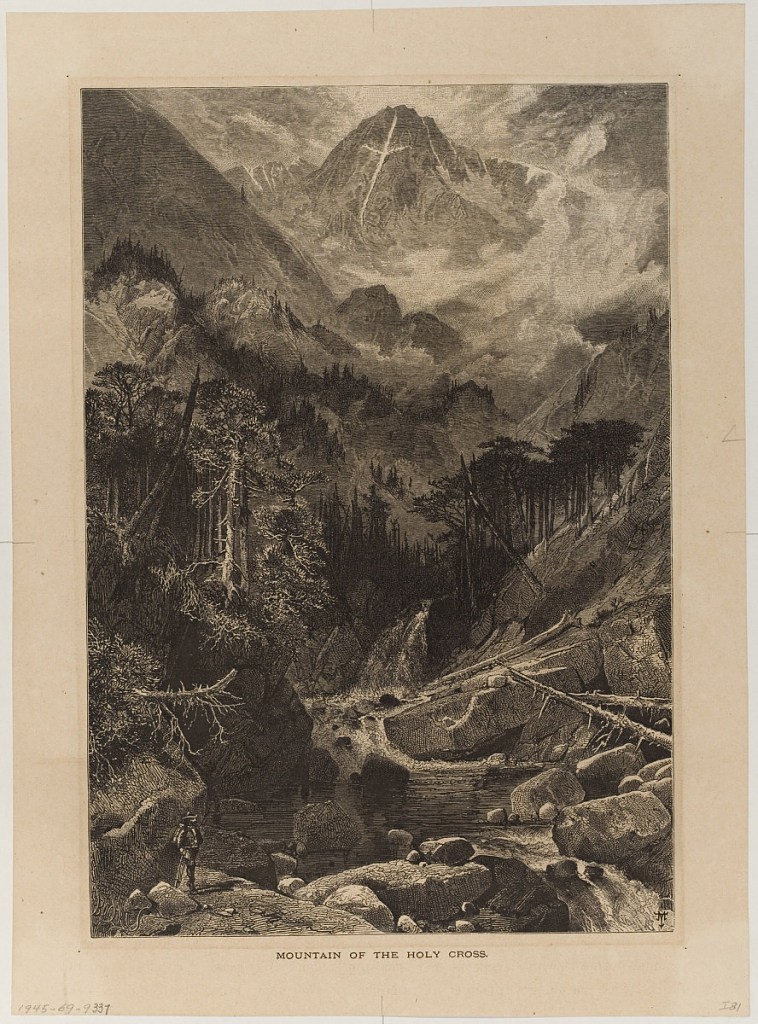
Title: Mountain of the Holy Cross, Colorado
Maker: Thomas Moran, American, b. Britain, 1837–1926
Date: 1874
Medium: Wood engraving on cream wove paper
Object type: Print
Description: View of mountainous landscape, central mountain with delineated cross shape; trees in the middle ground and river running through to the foreground where there is a male figure with walking stick and satchel on rock formation.